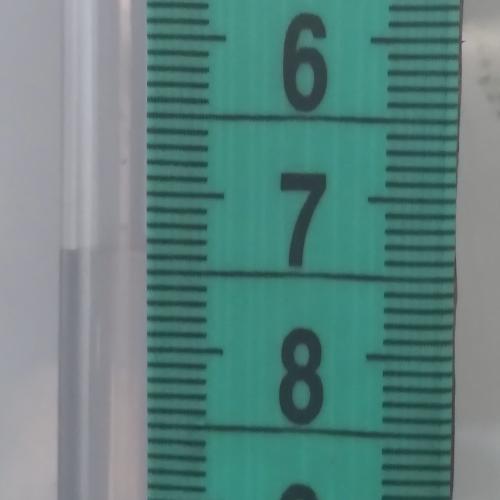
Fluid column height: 7.4 cm